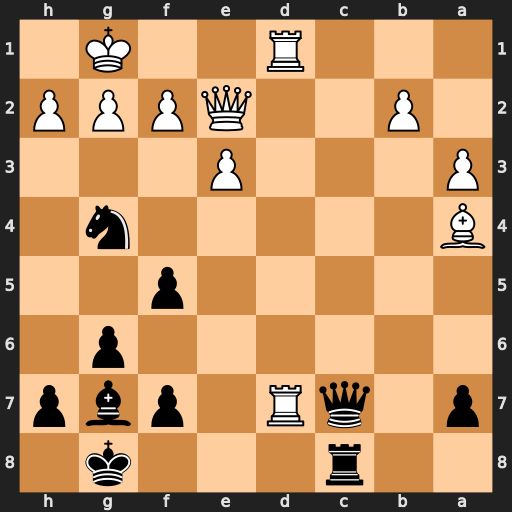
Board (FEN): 2r3k1/p1qR1pbp/6p1/5p2/B5n1/P3P3/1P2QPPP/3R2K1
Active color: b
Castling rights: -
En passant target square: -
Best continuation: Qxh2+ Kf1 Qh1#